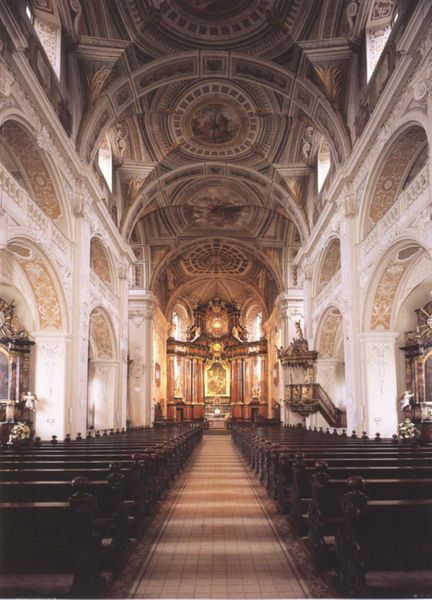
Titel: Wallfahrtskirche Heilig Blut
Künstler: Lorenz Gaßner
Standort: Walldürn, Wallfahrtskirche Heilig Blut (EU - D - BW)
Schlagwörter: gott, weiß, pfeiler, ornament, alt, architektur, innenraum, kirche, bank, empore, rundbogen, wandgemälde, gewölbe, balustrade, mosaik, altar, bänke, hauptschiff, langhaus, kirchenbank, mittelschiff, üppig, kanzel, kreuzgewölbe, kreuzgratgewölbe, obergaden, seitenschiff, chor, deckengemälde, sakralbau, deckenmalerei, gurtbogen, kunstwerk